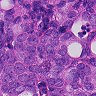
Metastatic tissue present: yes